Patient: sex M, age 29
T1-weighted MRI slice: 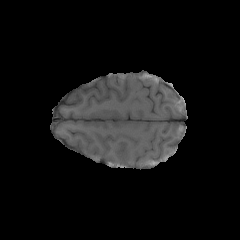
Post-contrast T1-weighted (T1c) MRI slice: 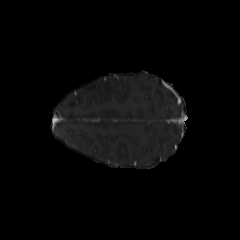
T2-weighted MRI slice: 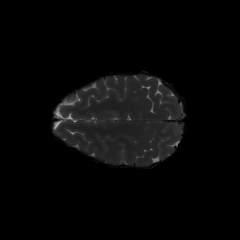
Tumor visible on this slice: no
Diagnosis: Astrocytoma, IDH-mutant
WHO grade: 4